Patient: sex M, age 55
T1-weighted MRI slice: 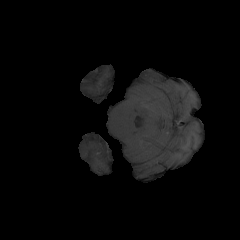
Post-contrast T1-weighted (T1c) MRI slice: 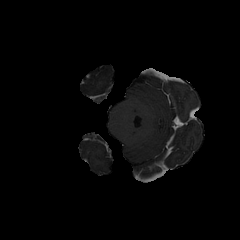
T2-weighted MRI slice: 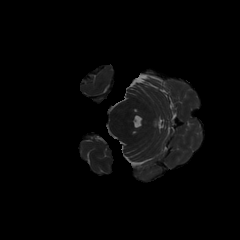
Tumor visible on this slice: no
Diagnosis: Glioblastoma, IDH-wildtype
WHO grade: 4